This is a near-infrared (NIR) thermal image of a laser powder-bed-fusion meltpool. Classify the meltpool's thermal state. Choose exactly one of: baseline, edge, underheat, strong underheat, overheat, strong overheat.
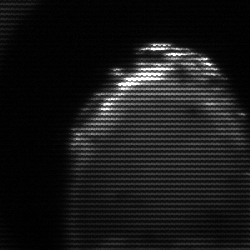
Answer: edge